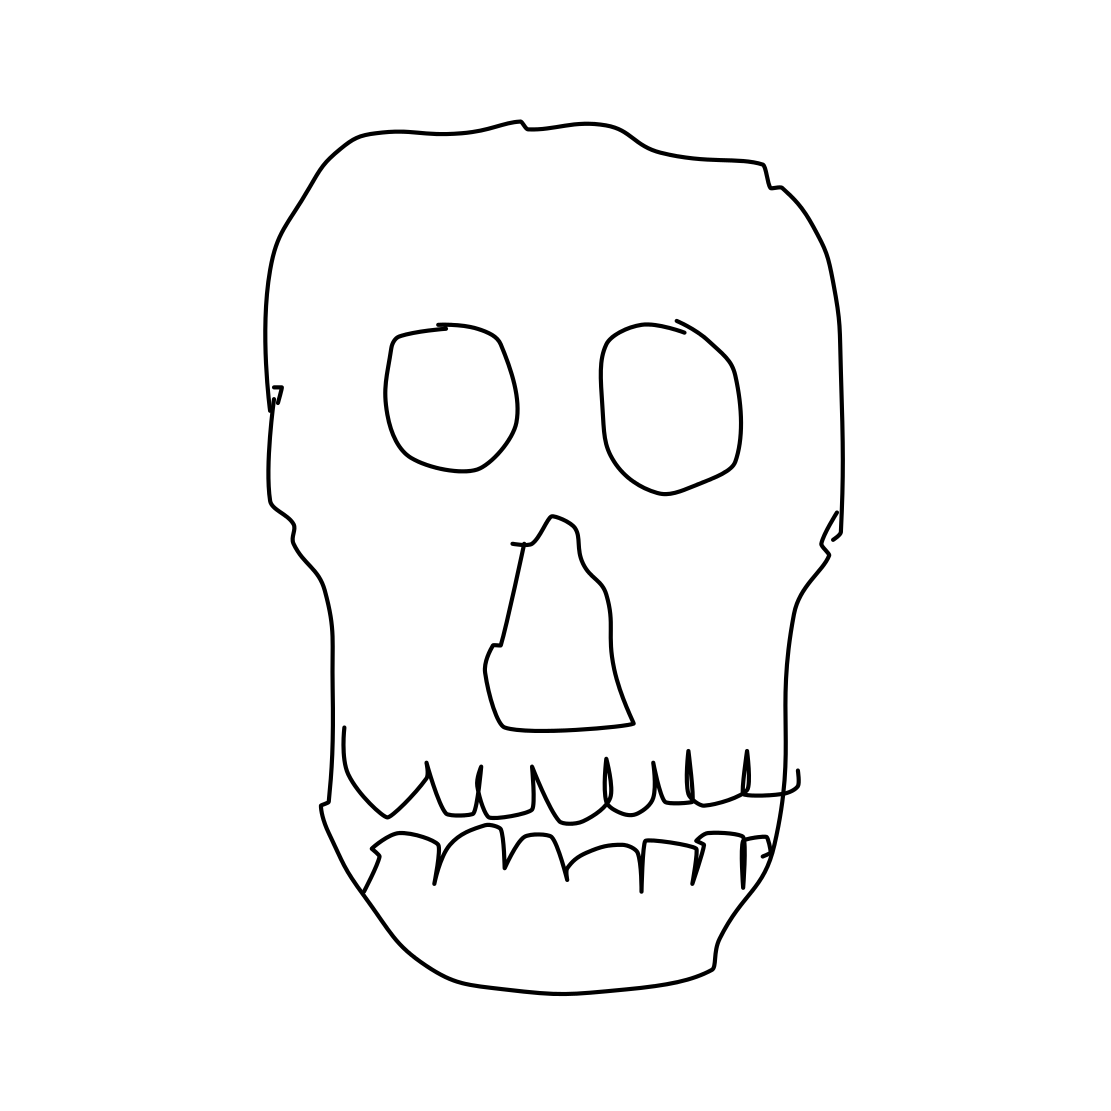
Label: skull